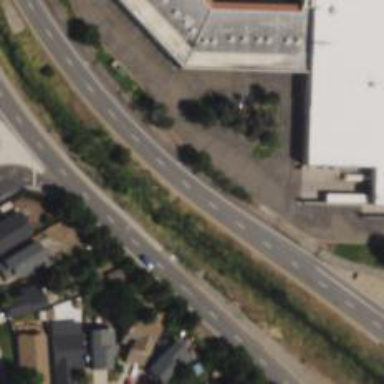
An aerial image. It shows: Primary highway with separate asphalt sidewalks.